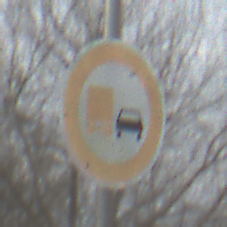
Verkehrszeichen: UeberholverbotKraftfahrzeuge
Umgebung: Outdoor, Nature
Tageszeit: MorningAfternoon
Wetter: PartlyCloudy
Licht: Natural
Jahreszeit: Autumn
Kontrast: LowContrast